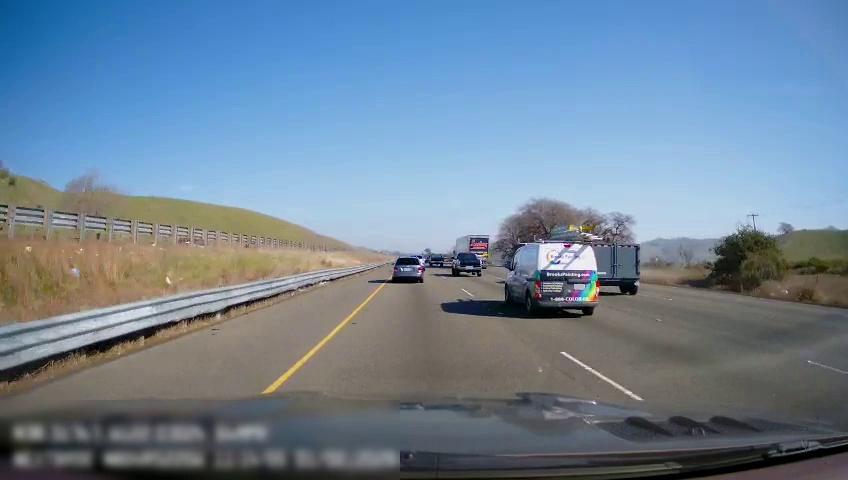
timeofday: Day
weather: Sunny
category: Drivable Space
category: Vehicles | Truck
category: Vehicles | Truck
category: Vehicles | SUV
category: Vehicles | Truck
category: Vehicles | Other LV
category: Vehicles | Van
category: Vehicles | SUV
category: Lanes | Current Lane
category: Lanes | Current Lane
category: Lanes | Alternate Lane
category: Lanes | Alternate Lane